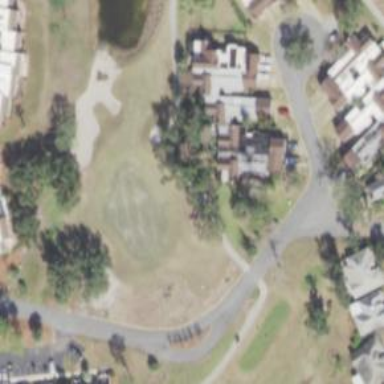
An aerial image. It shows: Service road designated as golf cart path.